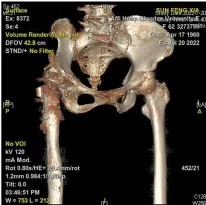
(B,C) Three-dimensional computed tomography reconstruction reveals the abnormal position of the prosthesis and osseous defects.
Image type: radiology (ct)